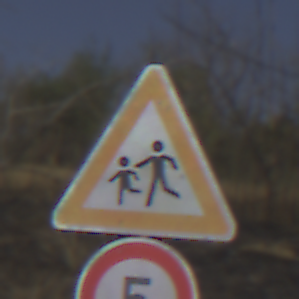
Verkehrszeichen: KinderRechts
Zusatzzeichen unten: Geschwindigkeit5
Umgebung: Outdoor, Nature
Tageszeit: Midday
Wetter: Clear
Licht: Natural
Jahreszeit: NotSpecified
Kontrast: HighContrast